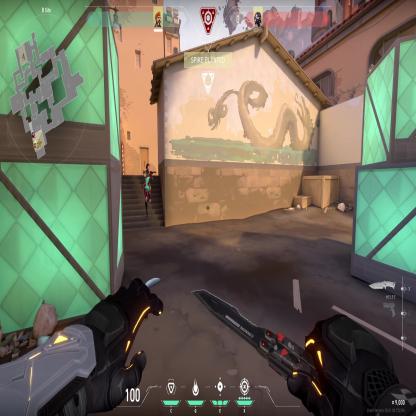
Label: enemy